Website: home-depot
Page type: billing-address
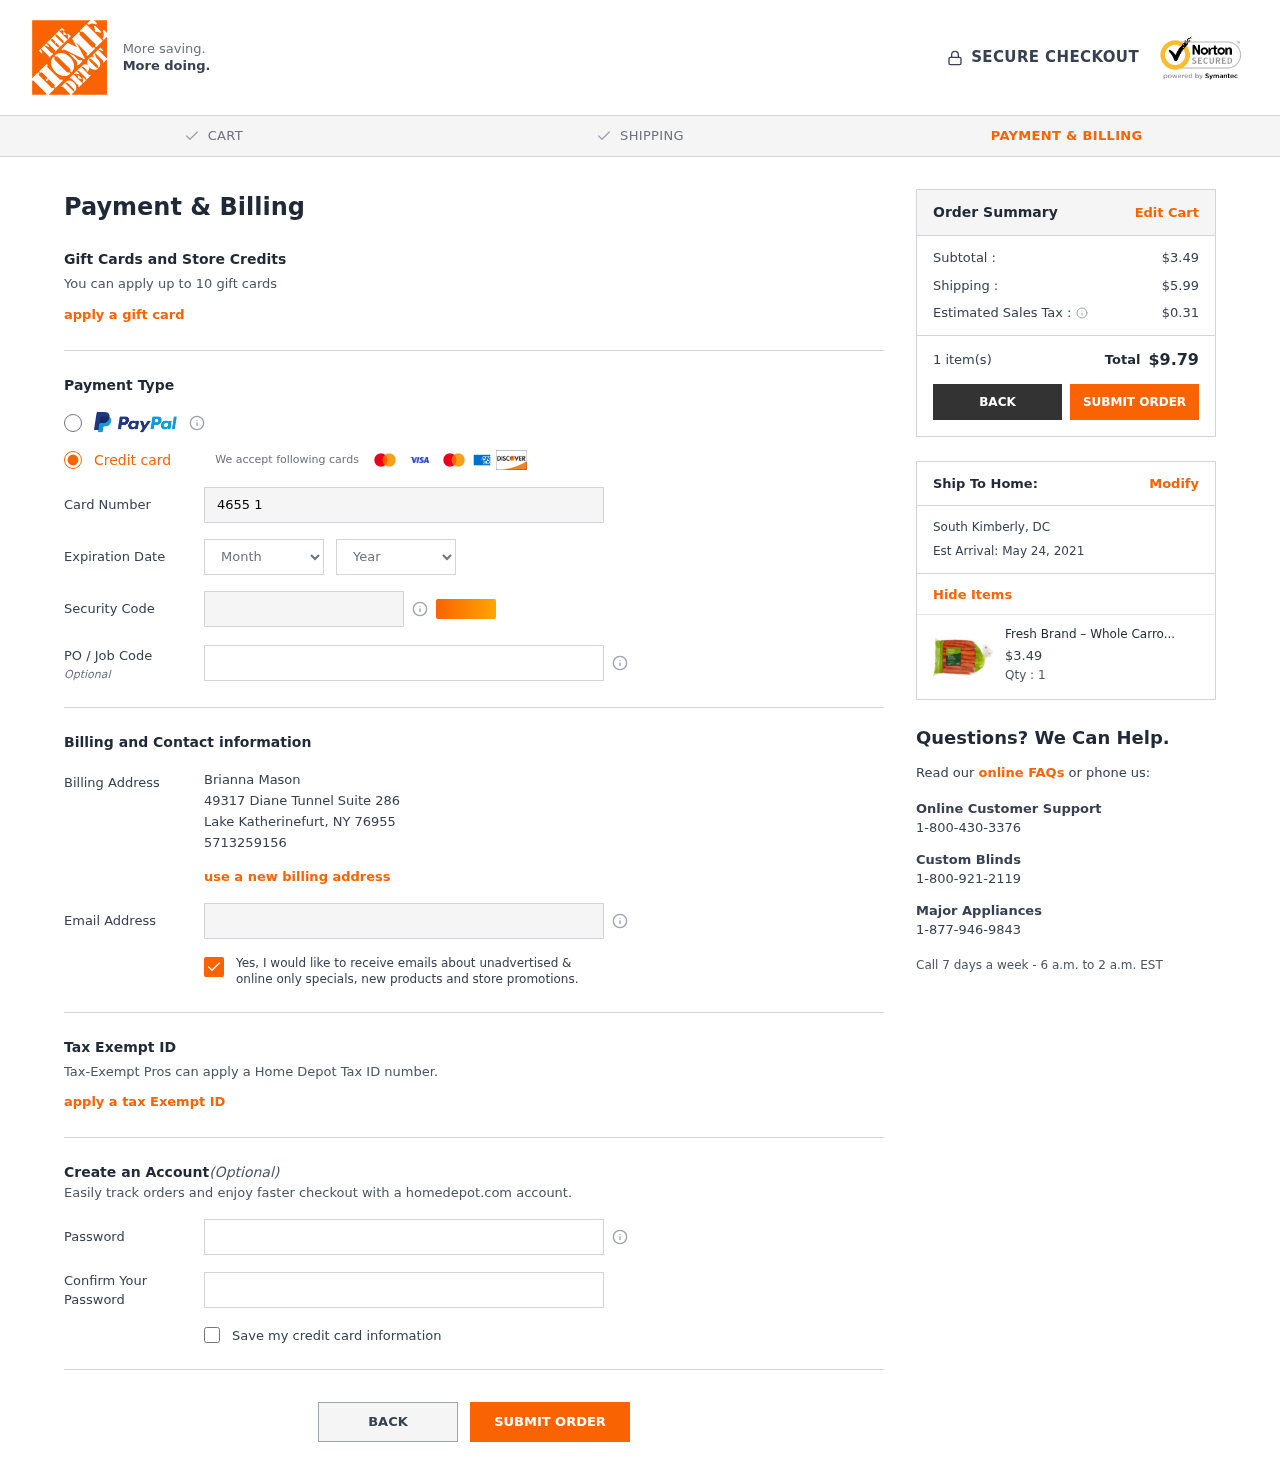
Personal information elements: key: PII_CARD_CVV
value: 590
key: PII_CARD_EXPIRY_MONTH
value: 06
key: PII_CARD_EXPIRY_YEAR
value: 30
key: PII_CARD_NUMBER
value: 4655 1766 3302 2320
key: PII_CITY
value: Lake Katherinefurt
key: PII_CITY2
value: South Kimberly
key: PII_EMAIL
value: brianna.mason@gmail.com
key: PII_FULLNAME
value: Brianna Mason
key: PII_JOB_CODE
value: J420568
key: PII_PHONE
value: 5713259156
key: PII_POSTCODE
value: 76955
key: PII_STATE_ABBR
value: NY
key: PII_STATE_ABBR2
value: DC
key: PII_STREET
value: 49317 Diane Tunnel Suite 286
Product elements: key: PRODUCT1_NAME
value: Fresh Brand – Whole Carrots, 5 lb
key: PRODUCT1_PRICE
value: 3.49
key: PRODUCT1_QUANTITY
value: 1
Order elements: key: ORDER_SUBTOTAL
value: $3.49
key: ORDER_SHIPPING_COST
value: $5.99
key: ORDER_TAX
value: $0.31
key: ORDER_NUM_ITEMS
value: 1 item(s)
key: ORDER_TOTAL
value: $9.79
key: ORDER_DELIVERY_DATE
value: Est Arrival: May 24, 2021